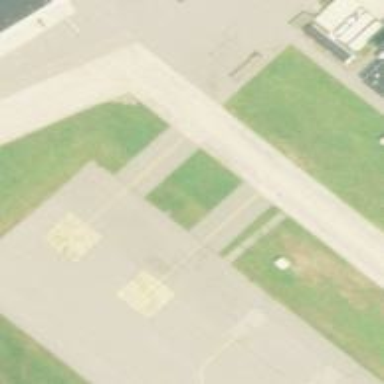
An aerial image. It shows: Image of taxiway at airport.